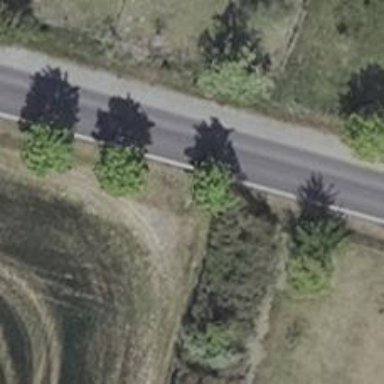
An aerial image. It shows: Row of trees in natural setting.